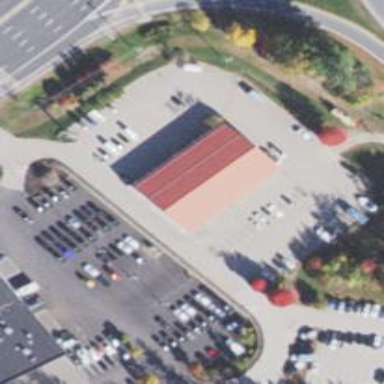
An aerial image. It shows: Car rental facility.